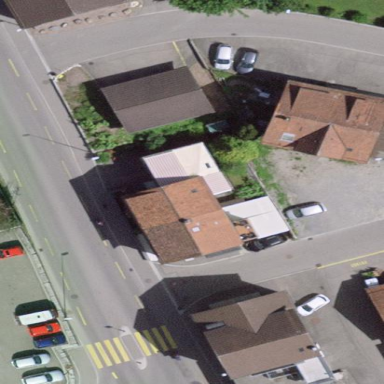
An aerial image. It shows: Semidetached house with gabled roof.